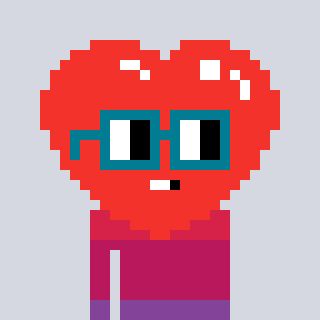
a pixel art character with square dark green glasses, a heart-shaped head and a peachy-colored body on a cool background